Aerial crown-view tile of a tropical tree (Barro Colorado Island, Panama), acquired 20250616:
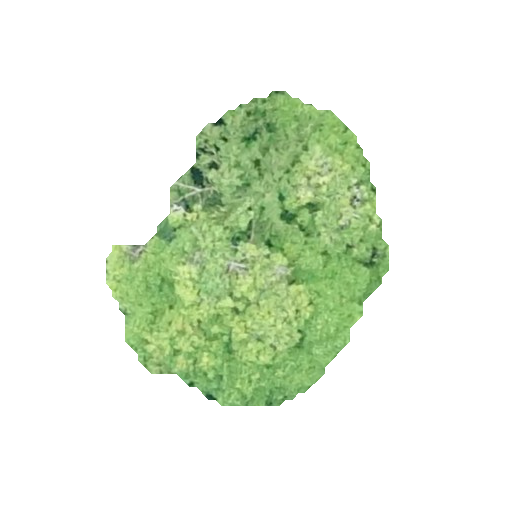
Species: Alseis blackiana
GBIF accepted scientific name: Alseis blackiana
Crown area: 86.382 m²